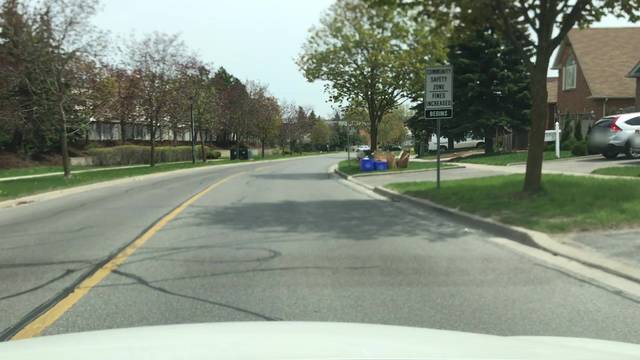
Region: Canada
Coordinates: 44.033, -79.473